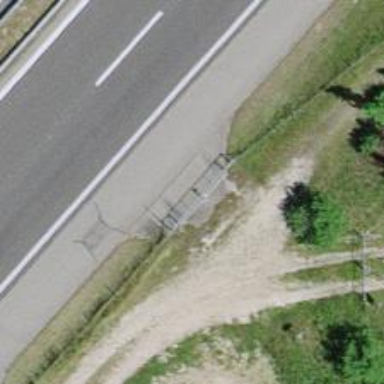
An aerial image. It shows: Lift gate barrier.